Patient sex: M
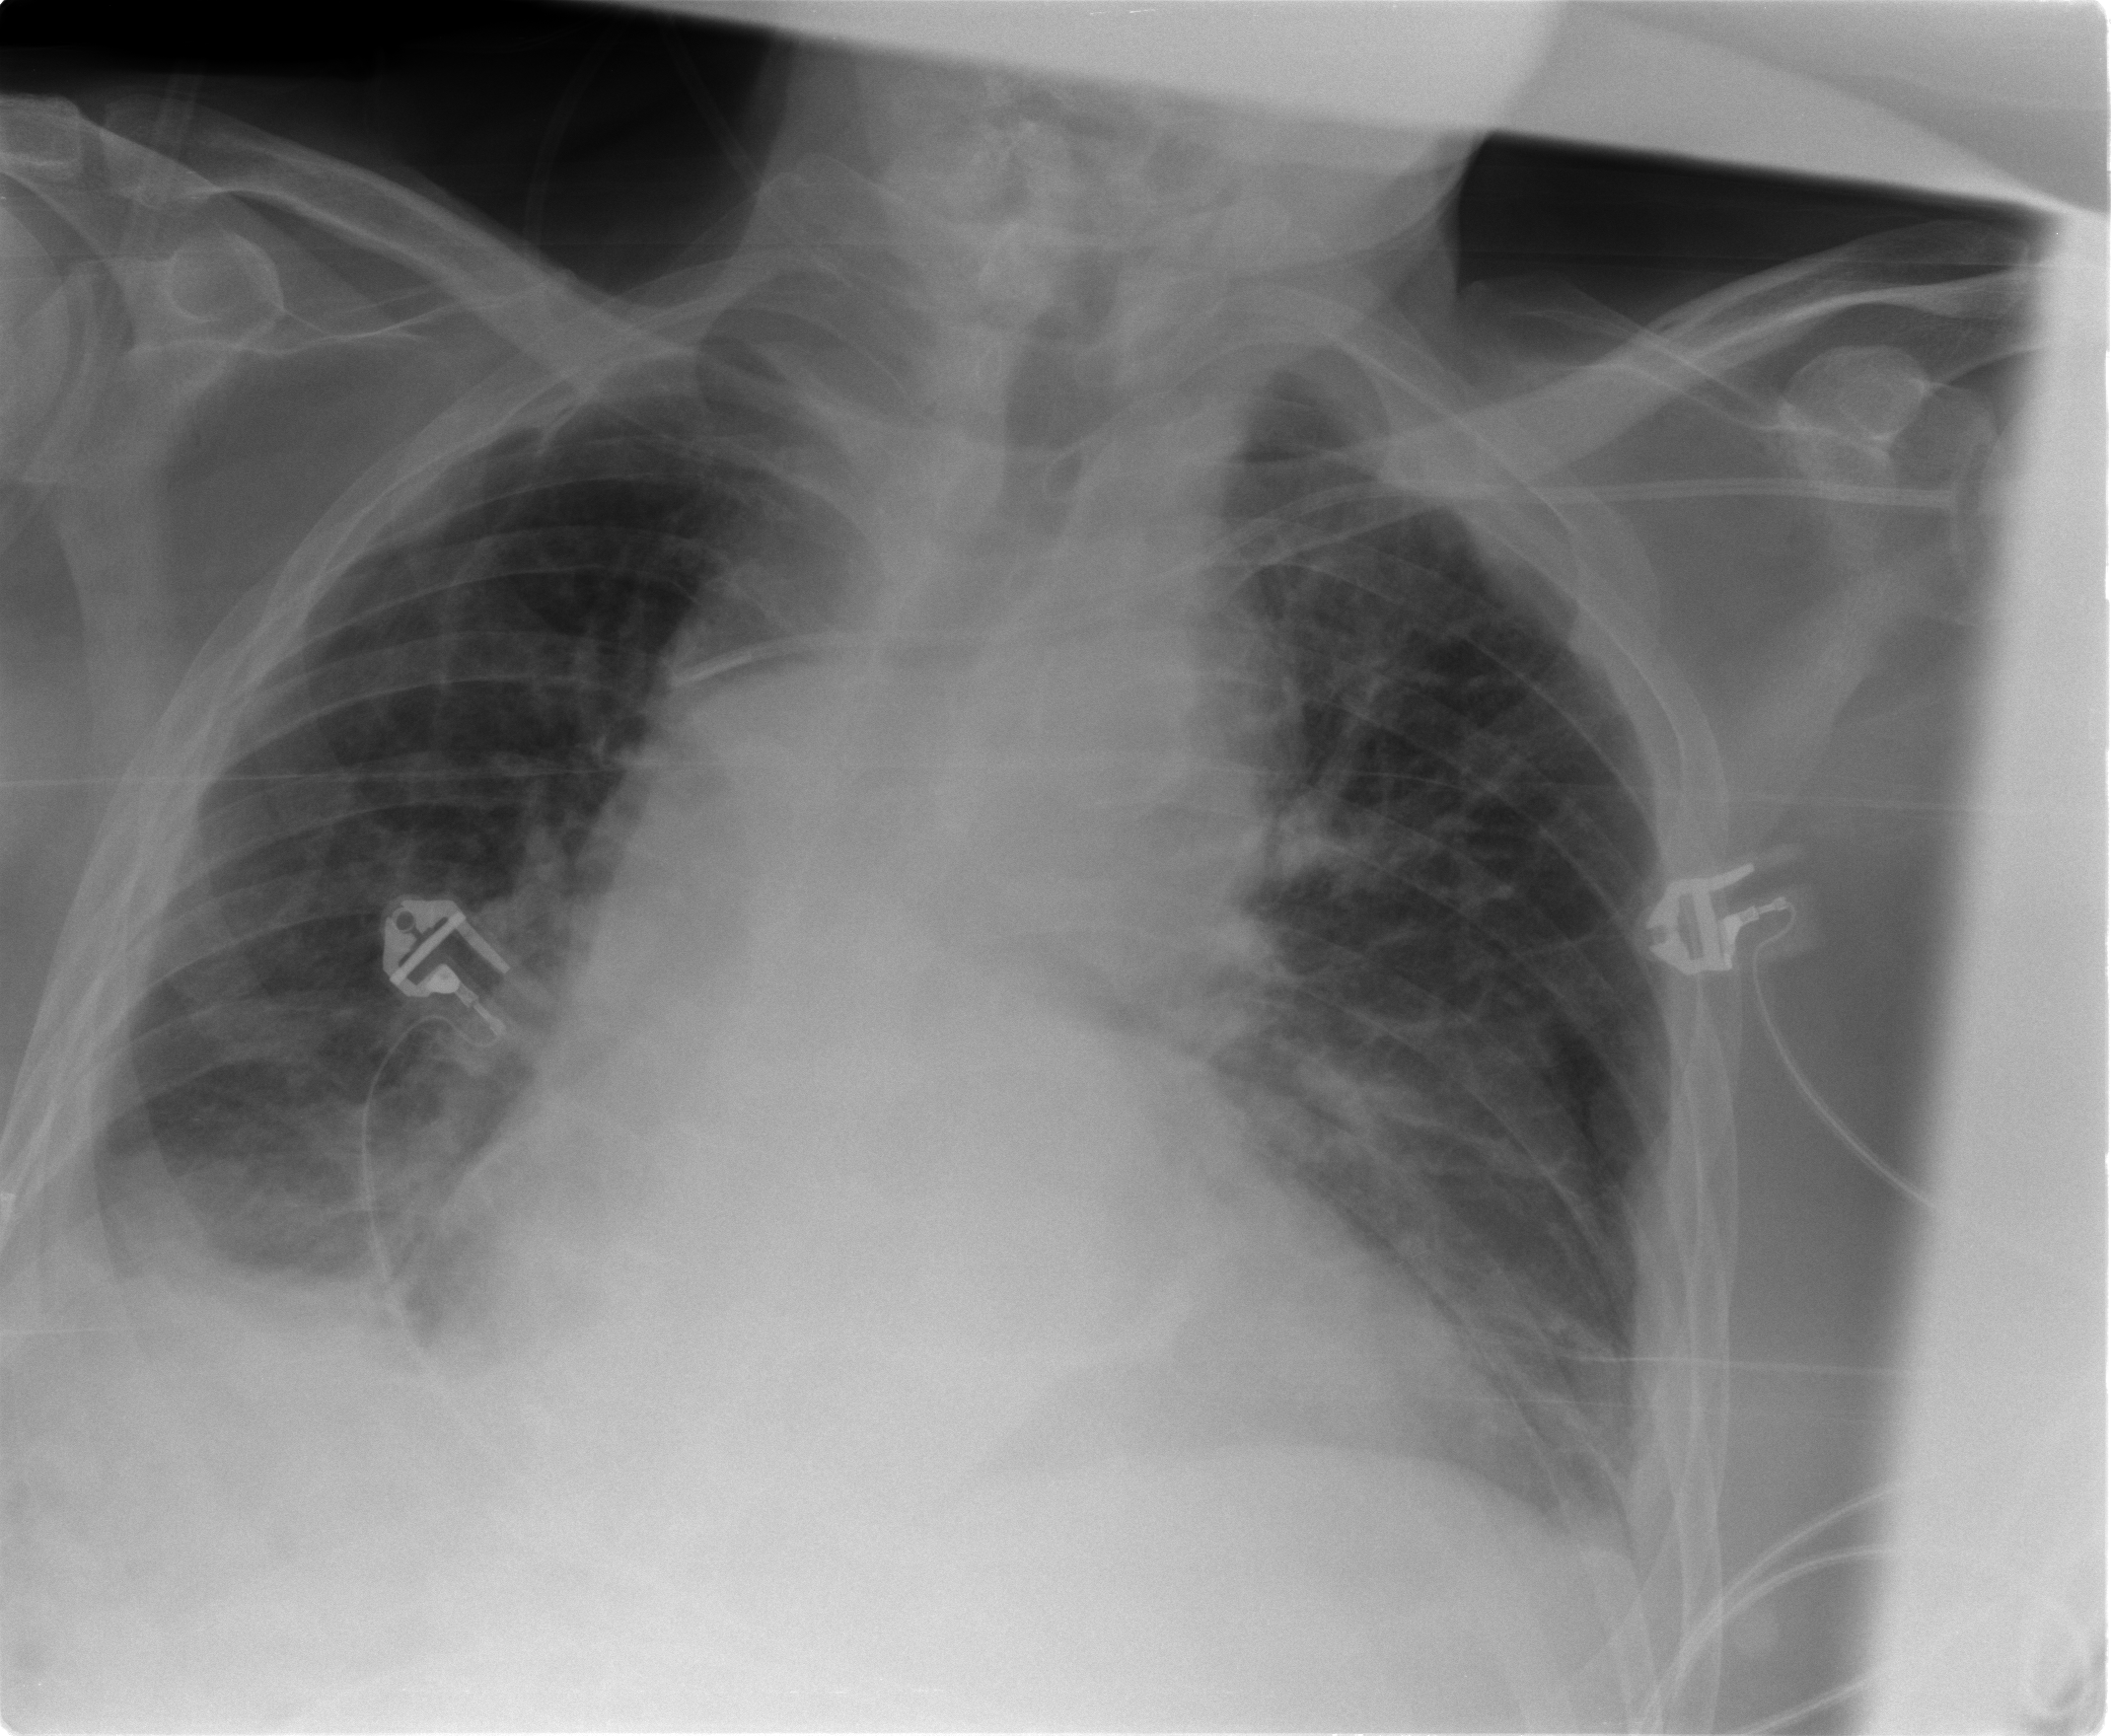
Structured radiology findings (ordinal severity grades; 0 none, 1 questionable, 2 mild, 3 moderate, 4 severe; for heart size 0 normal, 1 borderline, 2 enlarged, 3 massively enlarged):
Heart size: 2
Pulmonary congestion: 2
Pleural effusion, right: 2
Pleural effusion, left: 2
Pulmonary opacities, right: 0
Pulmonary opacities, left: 0
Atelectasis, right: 2
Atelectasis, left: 2